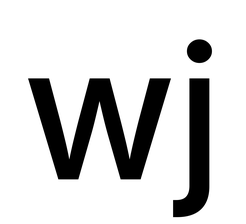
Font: Inter_Medium